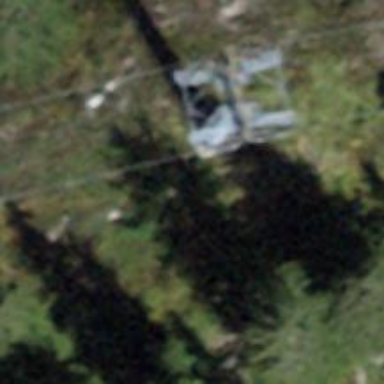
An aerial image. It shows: Pylon used for aerialway.